Question:
There are two tables, which have a relationship(one-to-many). There are 'Meals' table which contains values such as Breakfast('id: 1'), Brunch('id: 2'), Lunch('id: 3'), Tea('id: 4'), Dinner('id: 5') and Supper('id: 6'). Then there are 'Foods' table which contains various foods and each food(i.e. Hamburger) is linked to a particular type of meal(i.e. Lunch) via a foreign key. So, the row 'idfood: 12; idmeal: 3; foodname: "Hamburger"' would mean that '"Hamburger"' is of 'Lunch' meal type.
I created an XML generator file which pulls the contents of the whole 'Food' table into an XML file. Problem is I want to translate 'idmeal' foreign key values into actual meal names from the 'Meal' table for each food element inside XML.
The simple way would be to include the foreign key number from 'Food' table, but that would be too cryptic(i.e. Hamburger is eaten during 3 time). Instead I wanted to make it so based on whatever the foreign key number is - the XML would insert the right value from the 'Meals' tables('mealname') into that one XML file with foods so that I could print something like "Hamburger is eaten during Lunch time".
GenerateXML.php:
'''
<?php
require("includes/credentials.php");
$doc = new DOMDocument("1.0");
$node = $doc->createElement("foods");
$parnode = $doc->appendChild($node);
$connection=mysql_connect($host, $usr, $pass);
if (!$connection) {
die('Not connected : ' . mysql_error());
}
$db_selected = mysql_select_db($database, $connection);
if (!$db_selected) {
die ('Can't use db : ' . mysql_error());
}
$query = "SELECT * FROM food";
$result = mysql_query($query);
if (!$result) {
die('Invalid query: ' . mysql_error());
}
header("Content-type: text/xml");
while ($row = @mysql_fetch_assoc($result)){
$node = $doc->createElement("food");
$newnode = $parnode->appendChild($node);
$newnode->setAttribute("idfood", $row['idfood']);
$newnode->setAttribute("idmeal", $row['idmeal']);
$newnode->setAttribute("foodname", $row['foodname']);
}
echo $xmlfile = $doc->saveXML();
?>
'''
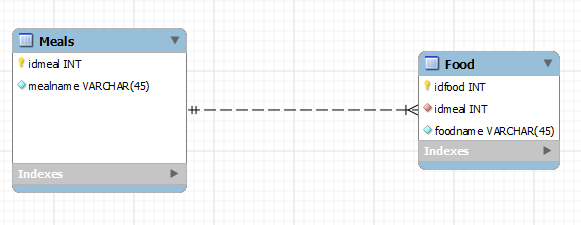
Answer: join the tables in your query to make use of your FK relationship.
'''
Select meals.mealname, food.foodname from food join meals on (food.mealid = meals.mealid)
'''